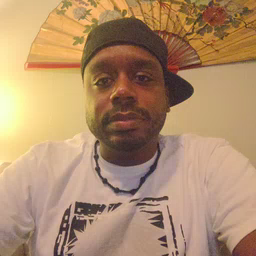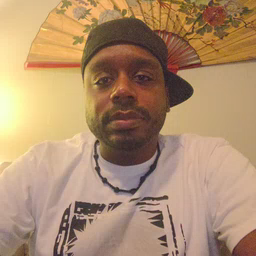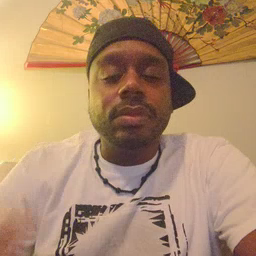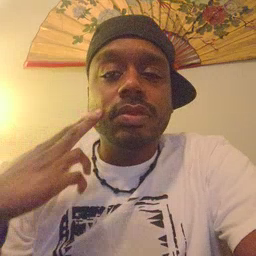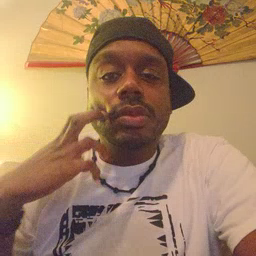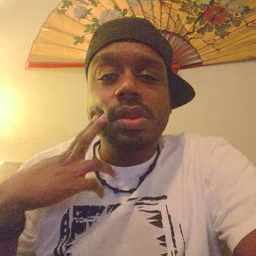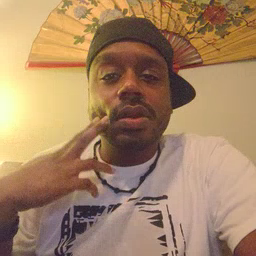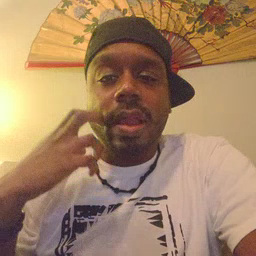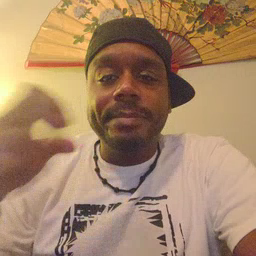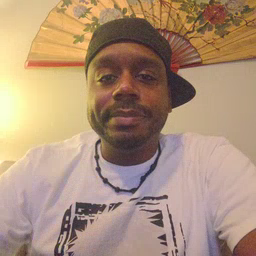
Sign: gum